Question: How do I fix this error that I get, when I fit 'tensorflow.keras.Model', like:
'''
history_model_2 = model.fit(train_data.next_batch(),
validation_data=validation_data.next_batch(),
epochs=32)
'''
this is the error I get:
'''
InvalidArgumentError: 2 root error(s) found.
(0) Invalid argument: Input to reshape is a tensor with 983040 values, but the requested shape has <PHONE>
[[node model_2/reshape/Reshape (defined at <ipython-input-82-15c7d8d22e71>:10) ]]
[[model_2/ctc/Cast_3/_90]]
(1) Invalid argument: Input to reshape is a tensor with 983040 values, but the requested shape has <PHONE>
[[node model_2/reshape/Reshape (defined at <ipython-input-82-15c7d8d22e71>:10) ]]
0 successful operations.
0 derived errors ignored. [Op:__inference_train_function_33412]
Function call stack:
train_function -> train_function
'''
'model.fit()''train_data.next_batch()''x''y'<URL>
Here is my complete model:
'''
from tensorflow.keras import layers
from tensorflow.keras import Model
from tensorflow.keras import backend as tf_keras_backend
def ctc_lambda_func(args):
y_pred, labels, input_length, label_length = args
# the 2 is critical here, since the first couple outputs of the RNN tend to be garbage:
y_pred = y_pred[:, 2:, :]
return tf_keras_backend.ctc_batch_cost(labels, y_pred, input_length, label_length)
# Make Network
input_data = layers.Input(name='the_input', shape=(128, 64, 1), dtype='float32') # (None, 128, 64, 1)
# Convolution layer (VGG)
inner = layers.Conv2D(64, (3, 3), padding='same', name='conv1', kernel_initializer='he_normal', activation='relu')(input_data) # (None, 128, 64, 64)
inner = layers.BatchNormalization()(inner)
inner = layers.Activation('relu')(inner)
inner = layers.MaxPooling2D(pool_size=(2, 2), name='max1')(inner) # (None,64, 32, 64)
inner = layers.Conv2D(128, (3, 3), padding='same', name='conv2', kernel_initializer='he_normal', activation='relu')(inner) # (None, 64, 32, 128)
inner = layers.BatchNormalization()(inner)
inner = layers.Activation('relu')(inner)
inner = layers.MaxPooling2D(pool_size=(2, 2), name='max2')(inner) # (None, 32, 16, 128)
inner = layers.Conv2D(256, (3, 3), padding='same', name='conv3', kernel_initializer='he_normal', activation='relu')(inner) # (None, 32, 16, 256)
inner = layers.BatchNormalization()(inner)
inner = layers.Activation('relu')(inner)
inner = layers.Conv2D(256, (3, 3), padding='same', name='conv4', kernel_initializer='he_normal', activation='relu')(inner) # (None, 32, 16, 256)
inner = layers.BatchNormalization()(inner)
inner = layers.Activation('relu')(inner)
inner = layers.MaxPooling2D(pool_size=(1, 2), name='max3')(inner) # (None, 32, 8, 256)
inner = layers.Conv2D(512, (3, 3), padding='same', name='conv5', kernel_initializer='he_normal', activation='relu')(inner) # (None, 32, 8, 512)
inner = layers.BatchNormalization()(inner)
inner = layers.Activation('relu')(inner)
inner = layers.Conv2D(512, (3, 3), padding='same', name='conv6', activation='relu')(inner) # (None, 32, 8, 512)
inner = layers.BatchNormalization()(inner)
inner = layers.Activation('relu')(inner)
inner = layers.MaxPooling2D(pool_size=(1, 2), name='max4')(inner) # (None, 32, 4, 512)
inner = layers.Conv2D(512, (2, 2), padding='same', kernel_initializer='he_normal', name='con7', activation='relu')(inner) # (None, 32, 4, 512)
before_reshape = layers.BatchNormalization()(inner)
inner = layers.Activation('relu')(inner)
# CNN to RNN
reshape_op = layers.Reshape(target_shape=((32, 2048)), name='reshape')(before_reshape) # (None, 32, 2048)
dense_after_reshape = layers.Dense(64, activation='relu', kernel_initializer='he_normal', name='dense1')(reshape_op) # (None, 32, 64)
# RNN layer
gru_1 = layers.GRU(256, return_sequences=True, kernel_initializer='he_normal', name='gru1')(dense_after_reshape) # (None, 32, 512)
gru_1b = layers.GRU(256, return_sequences=True, go_backwards=True, kernel_initializer='he_normal', name='gru1_b')(dense_after_reshape)
reversed_gru_1b = layers.Lambda(lambda inputTensor: tf_keras_backend.reverse(inputTensor, axes=1)) (gru_1b)
gru1_merged = layers.add([gru_1, reversed_gru_1b]) # (None, 32, 512)
gru1_merged = layers.BatchNormalization()(gru1_merged)
gru_2 = layers.GRU(256, return_sequences=True, kernel_initializer='he_normal', name='gru2')(gru1_merged)
gru_2b = layers.GRU(256, return_sequences=True, go_backwards=True, kernel_initializer='he_normal', name='gru2_b')(gru1_merged)
reversed_gru_2b= layers.Lambda(lambda inputTensor: tf_keras_backend.reverse(inputTensor, axes=1)) (gru_2b)
gru2_merged = layers.concatenate([gru_2, reversed_gru_2b]) # (None, 32, 1024)
gru2_merged = layers.BatchNormalization()(gru2_merged)
# transforms RNN output to character activations:
y_pred = layers.Dense(num_classes, kernel_initializer='he_normal',name='dense2', activation='softmax')(gru2_merged) #(None, 32, 80)
y_pred = layers.Activation('softmax', name='softmax')(inner)
labels = layers.Input(name='the_labels', shape=[16], dtype='float32')
input_length = layers.Input(name='input_length', shape=[1], dtype='int64')
label_length = layers.Input(name='label_length', shape=[1], dtype='int64')
# loss function
loss_out = layers.Lambda(ctc_lambda_func, output_shape=(1,), name='ctc')(
[y_pred, labels, input_length, label_length]
)
model = Model(inputs=[input_data, labels, input_length, label_length], outputs=loss_out)
'''
compiling it:
'''
model.compile(loss={'ctc': lambda y_true, y_pred: y_pred}, optimizer = 'adam')
'''
I have also tried to make sure dimensions are correct by debugging in multiple ways, but to no avail.
How do I fix this? Or what have I done incorrectly that led to this error?
Here is the model summary:
And my batch size is 64.

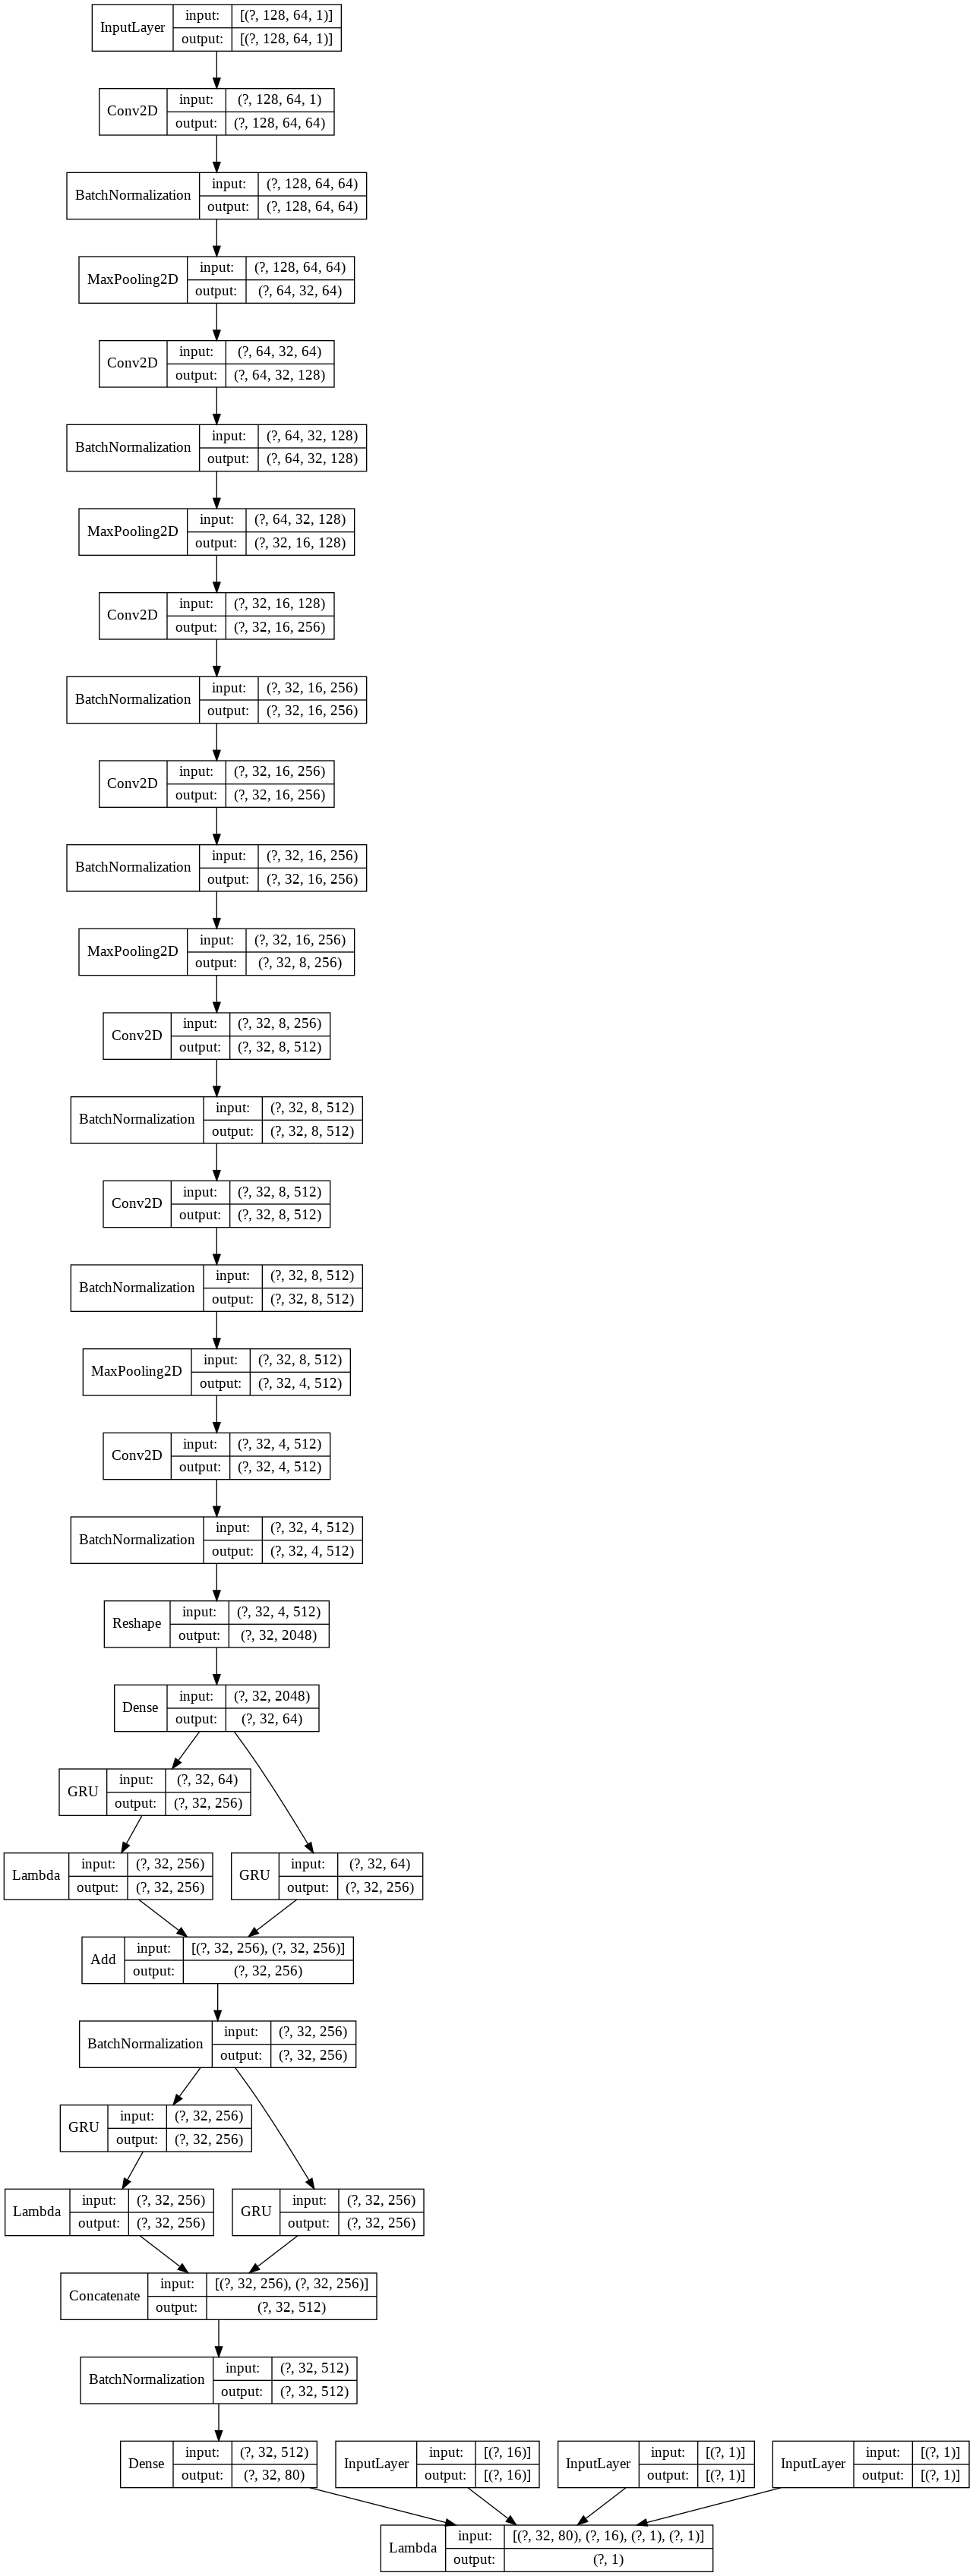
Answer: There was a mistake in the generator I had prepared for pre-processing images. It yielded images of 64,64 instead of 128,64. My bad to not have checked it.